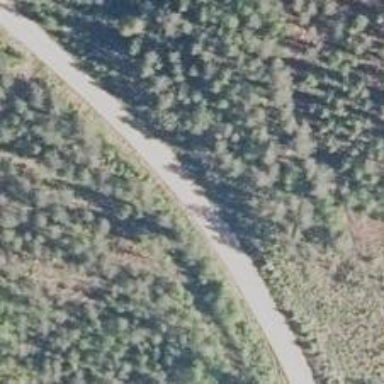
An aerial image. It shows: Tertiary road.